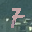
Label: 7